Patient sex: F
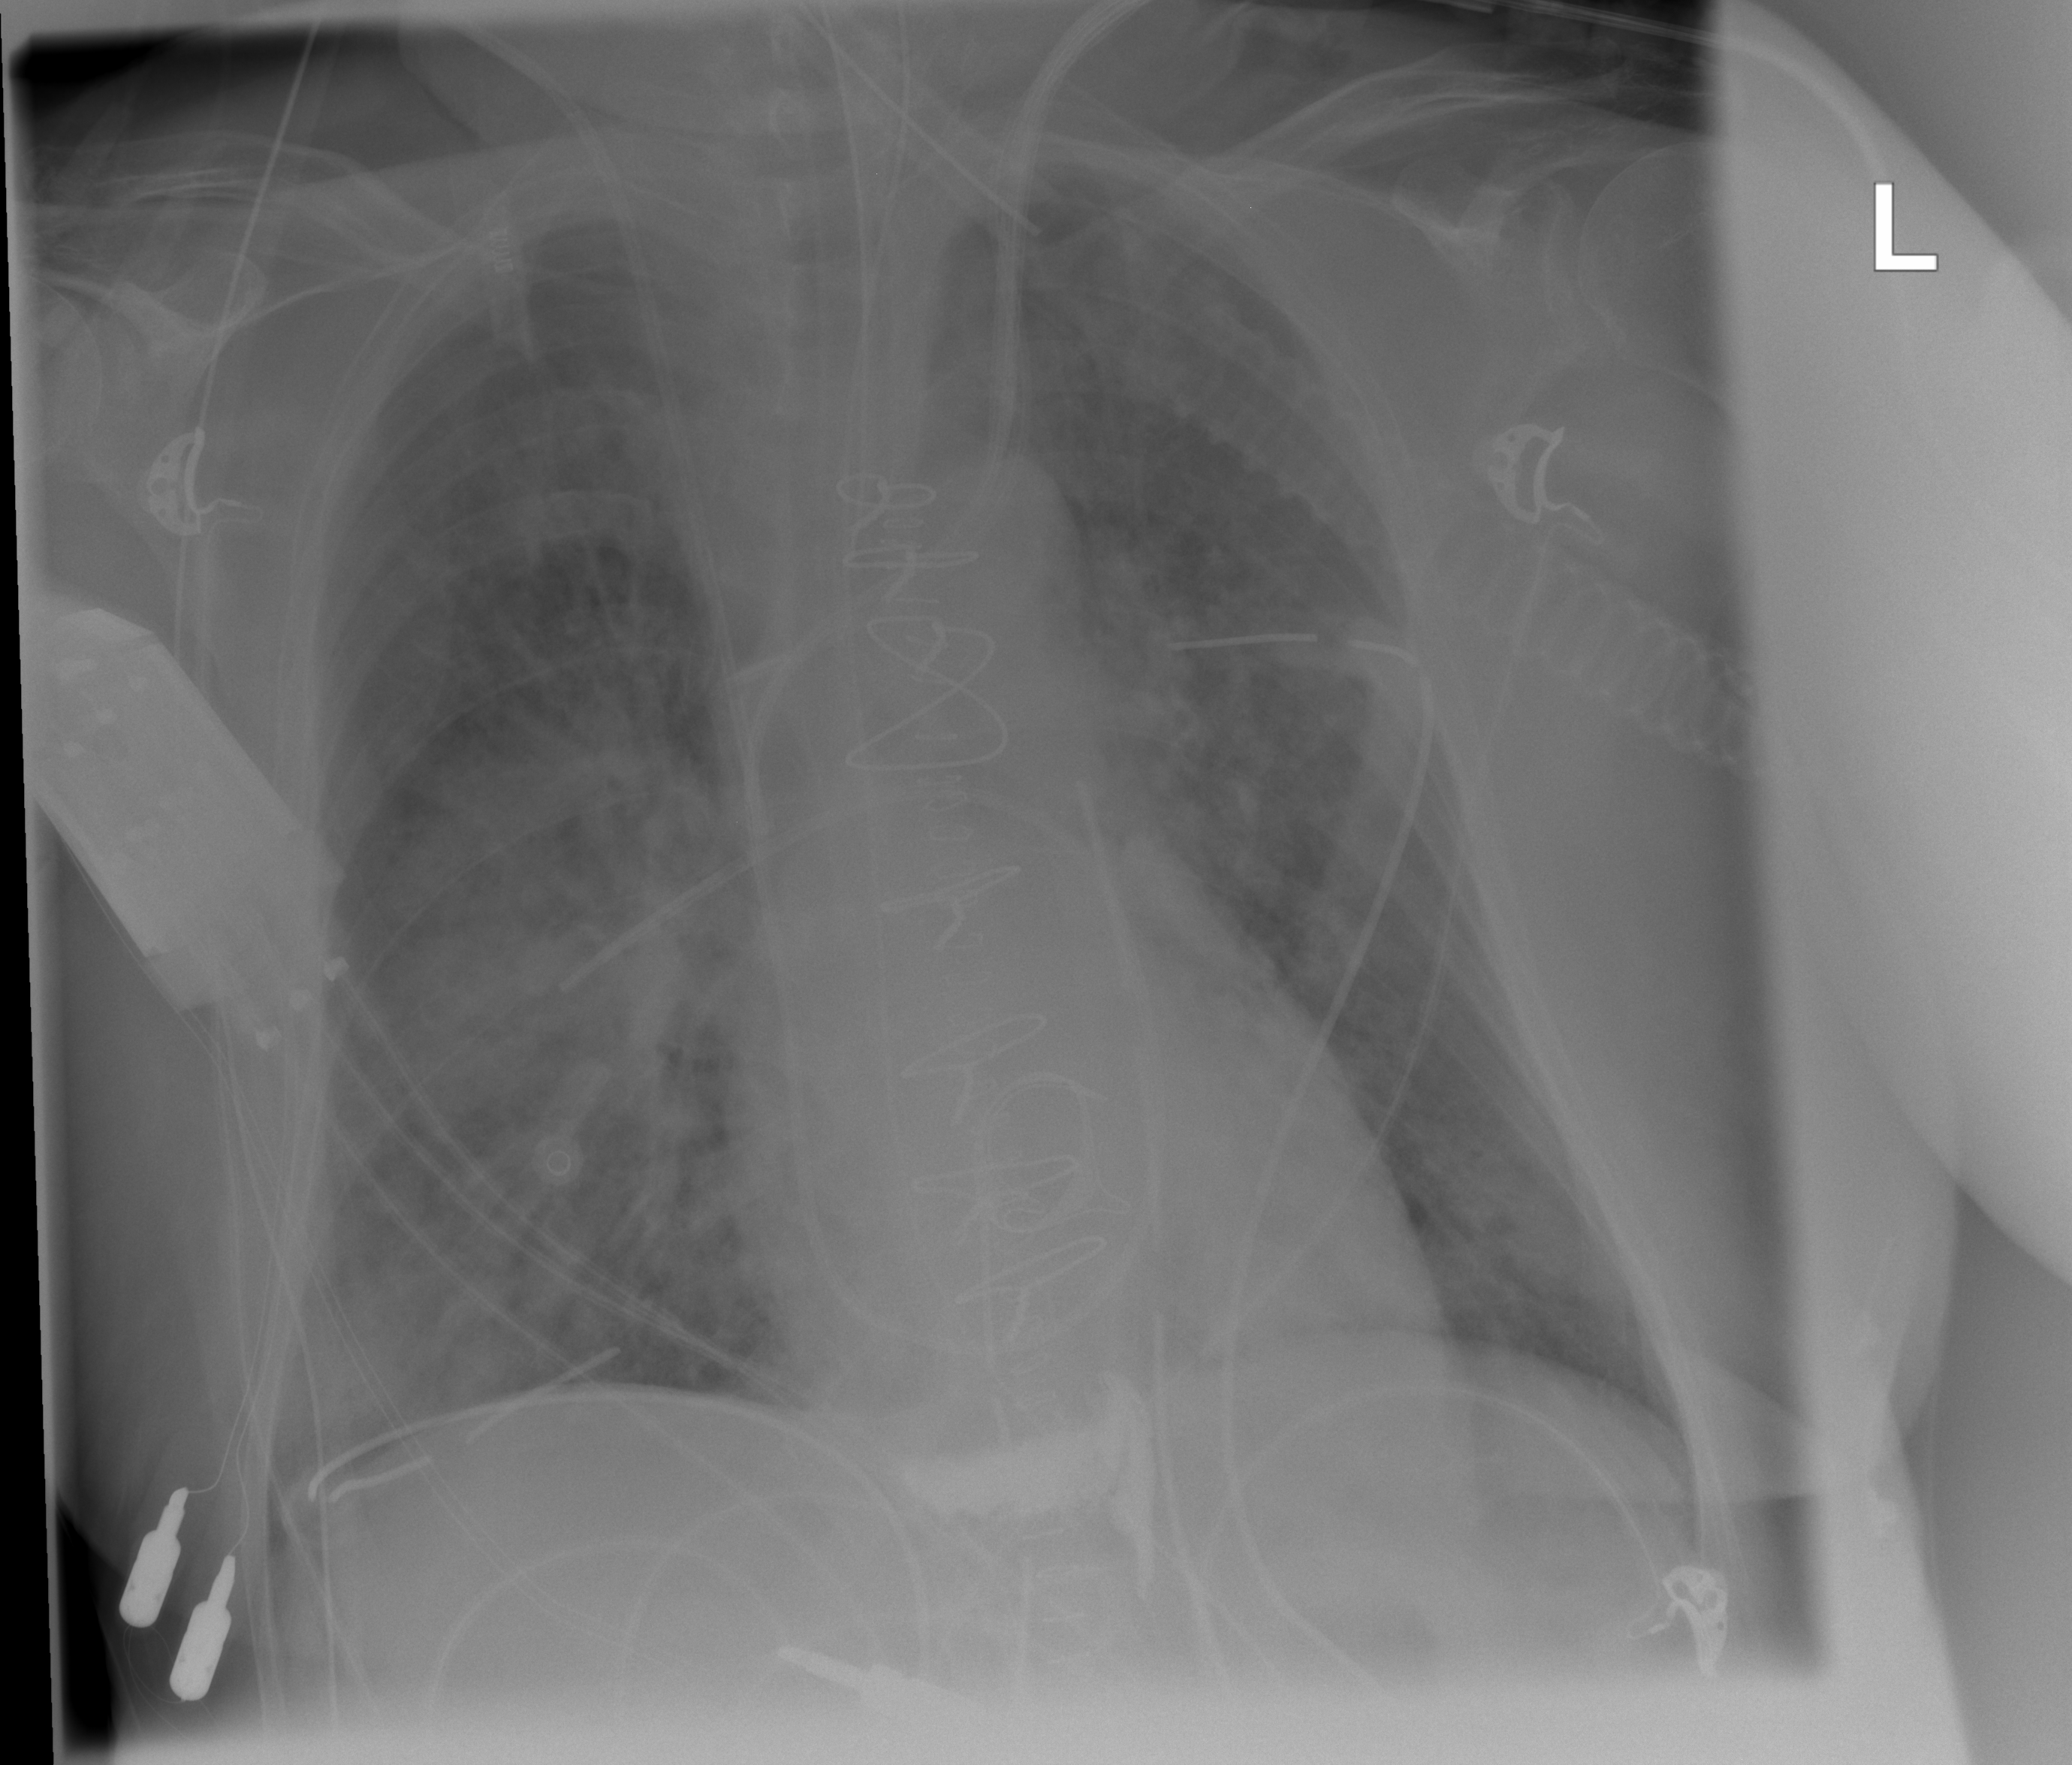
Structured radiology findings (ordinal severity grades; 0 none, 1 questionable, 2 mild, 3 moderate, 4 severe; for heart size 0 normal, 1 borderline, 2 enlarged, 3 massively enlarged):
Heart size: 0
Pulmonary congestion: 3
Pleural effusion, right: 0
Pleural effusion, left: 0
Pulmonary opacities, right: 2
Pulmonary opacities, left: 2
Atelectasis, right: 0
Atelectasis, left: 0